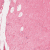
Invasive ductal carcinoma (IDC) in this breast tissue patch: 0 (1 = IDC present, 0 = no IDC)